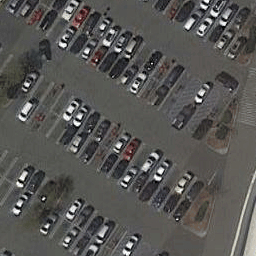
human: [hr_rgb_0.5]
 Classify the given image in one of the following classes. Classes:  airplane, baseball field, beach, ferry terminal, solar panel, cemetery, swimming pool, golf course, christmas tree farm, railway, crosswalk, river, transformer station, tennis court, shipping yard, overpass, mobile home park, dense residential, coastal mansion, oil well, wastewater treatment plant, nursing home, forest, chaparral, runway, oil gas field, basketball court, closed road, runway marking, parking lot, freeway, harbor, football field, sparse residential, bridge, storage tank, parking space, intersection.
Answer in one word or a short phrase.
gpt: parking lot